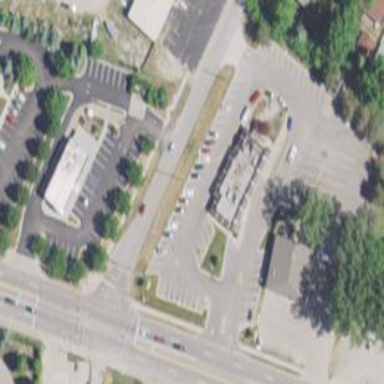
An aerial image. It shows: Retail area.